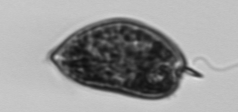
Label: Prorocentrum_micans